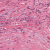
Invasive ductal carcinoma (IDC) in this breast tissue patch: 0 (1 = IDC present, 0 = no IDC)